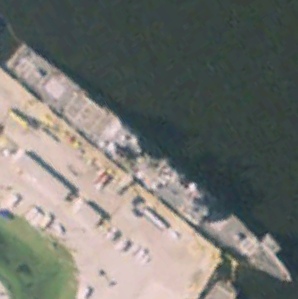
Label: cruiser